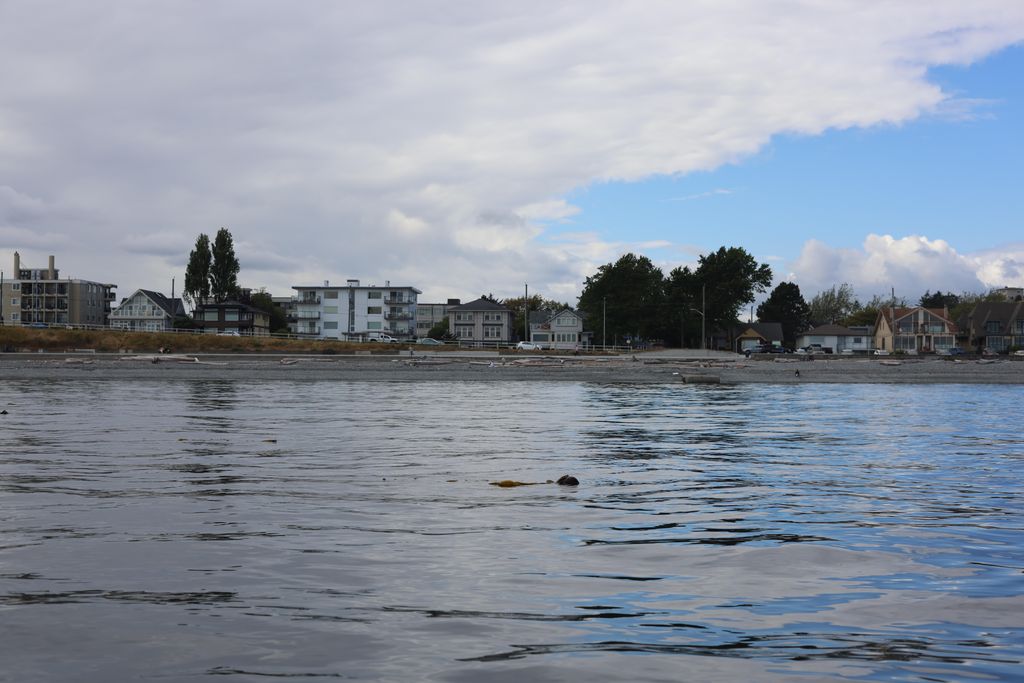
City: victoria